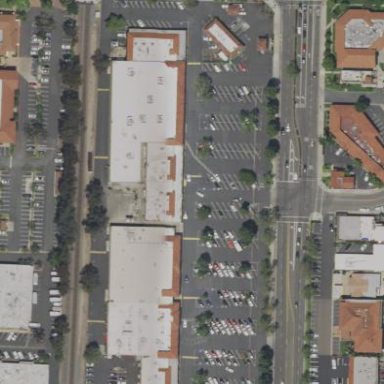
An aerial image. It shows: Retail area.